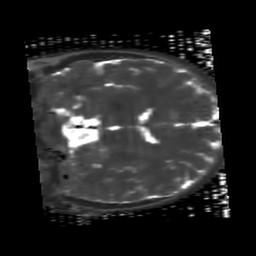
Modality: T2map
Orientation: coronal
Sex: male
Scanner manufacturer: siemens
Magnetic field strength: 3 T
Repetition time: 4 s